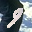
Label: 9